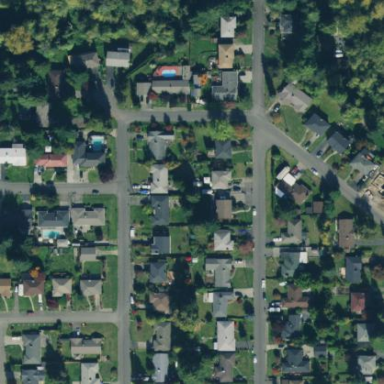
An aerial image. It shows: Residential neighbourhood.